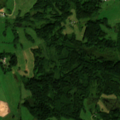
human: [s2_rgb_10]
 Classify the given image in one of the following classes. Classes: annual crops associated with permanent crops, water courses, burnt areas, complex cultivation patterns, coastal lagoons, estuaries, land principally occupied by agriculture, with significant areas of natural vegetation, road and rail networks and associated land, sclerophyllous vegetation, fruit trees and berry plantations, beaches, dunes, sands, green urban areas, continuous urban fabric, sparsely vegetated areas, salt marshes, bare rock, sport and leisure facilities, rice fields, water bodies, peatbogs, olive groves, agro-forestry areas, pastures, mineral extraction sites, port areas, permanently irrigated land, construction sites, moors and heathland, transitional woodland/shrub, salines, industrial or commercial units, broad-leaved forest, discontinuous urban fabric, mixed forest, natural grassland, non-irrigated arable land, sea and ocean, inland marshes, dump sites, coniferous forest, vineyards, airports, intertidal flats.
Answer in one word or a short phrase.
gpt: pastures, land principally occupied by agriculture, with significant areas of natural vegetation, transitional woodland/shrub